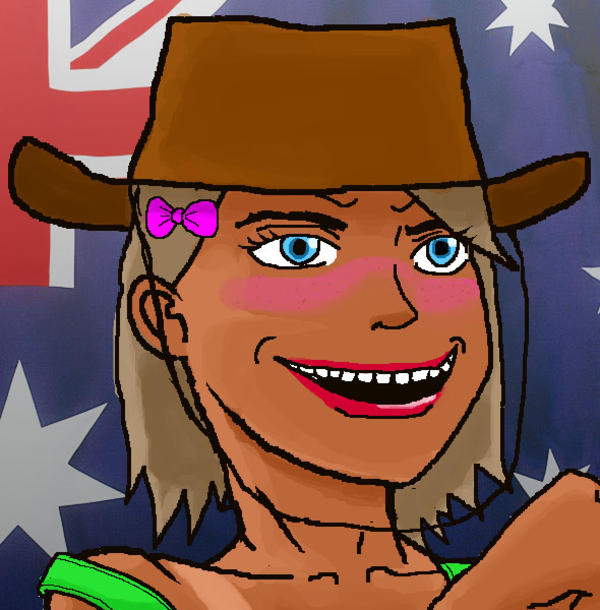
Label: 5_Bruce